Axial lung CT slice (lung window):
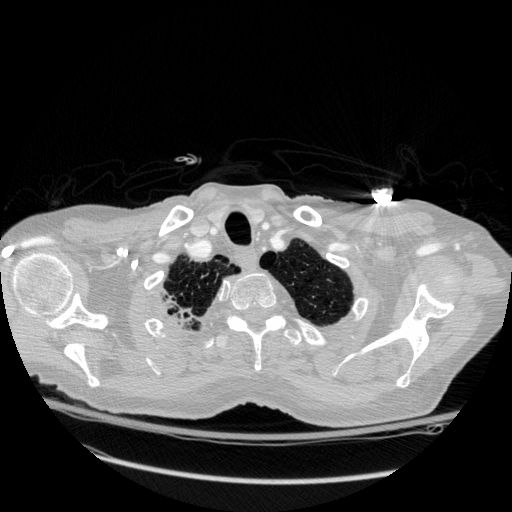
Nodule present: no